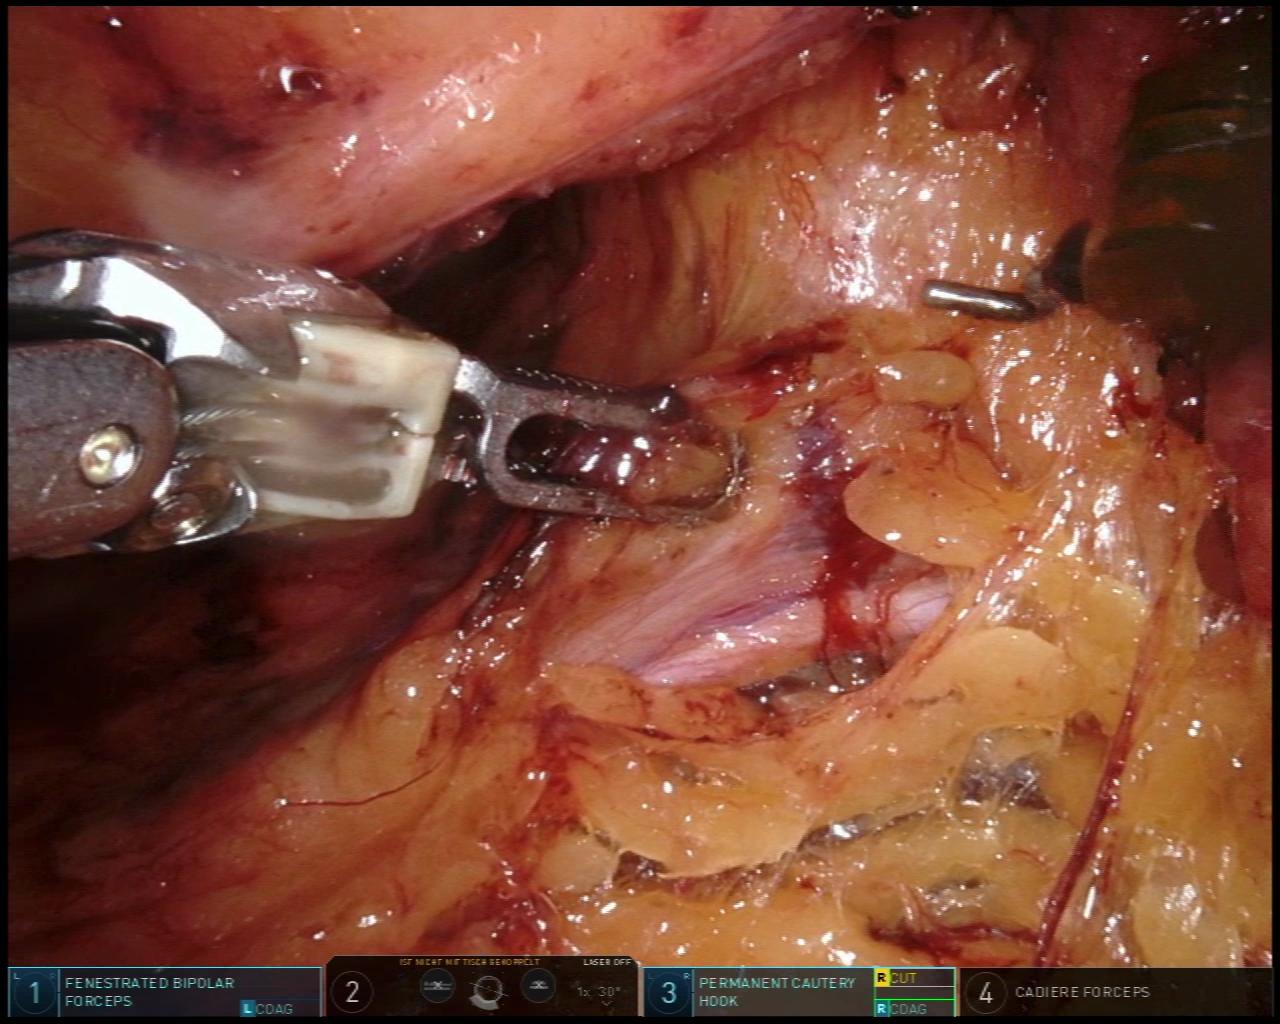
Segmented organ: ureter
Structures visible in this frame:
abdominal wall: no
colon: no
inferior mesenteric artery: no
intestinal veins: no
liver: no
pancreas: no
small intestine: no
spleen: no
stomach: no
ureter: yes
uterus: no
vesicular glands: no